Question: I've just started to learn Bootstrap (v3) and still cannot get the clear understanding of how the grid works in terms of seamlessly joining adjacent cells.
I'm putting together <URL>. Roughly, I'm using this approach:
'''
<div class="row">
<div class="col-md-3">LEFT PART OF IMAGE</div>
<div class="col-md-6">CENTRAL PART-NAVIGATION</div>
<div class="col-md-3">RIGHT PART OF IMAGE</div>
</div>
'''
But I still cannot get rid of the blank spaces between the columns (it gets uglier on bigger screens). Is there a way I can do put it together seamlessly in Bootstrap? I mean, I could easily design the row stretching across the whole screen without any breaks or white spaces using tables or divs (fixed design), but with Bootstrap's fluid columns it just doesn't seem to work.

In the code (<URL> - to almost make it work, but I still feel like there is a fundamental issue with BS or a fundamental misunderstanding on my side.
Am I doing something completely wrong here?
How can I fix it and turn it into a nice responsible row?
Would greatly appreciate any advice.
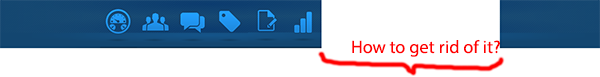
Answer: I'm not much familiar with Bootstrap, but as i can see you page, you just need to make the
'width: auto' of the container containing the ul which contains the icons.
'<div class="col-md-6" style="width: auto ! important;">CENTRAL PART-NAVIGATION</div>'
You can also set the class and add it to the div.
'''
.new-class {
width: auto ! important;
}
'''
And make the html '<div class="col-md-6 new-class">CENTRAL PART-NAVIGATION</div>'
Output

Hope this might help you.